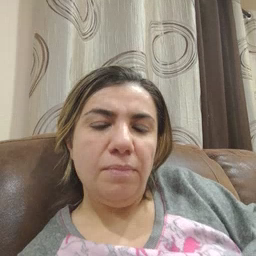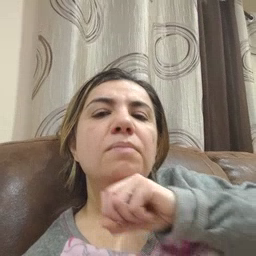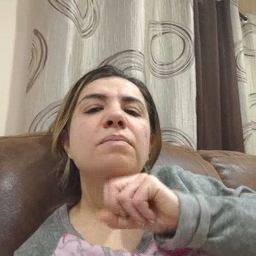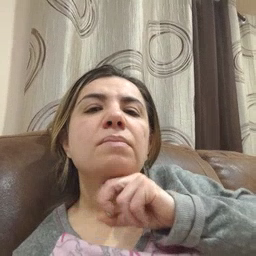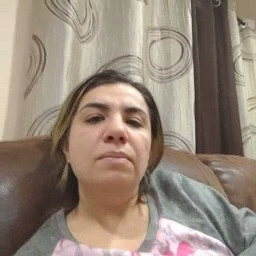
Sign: frog